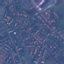
Land use / land cover class: Residential